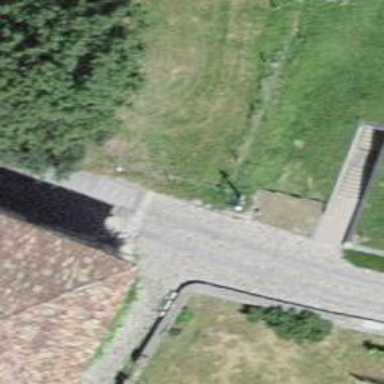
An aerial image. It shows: Residential road with cobblestone surface.